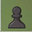
Piece: bP